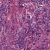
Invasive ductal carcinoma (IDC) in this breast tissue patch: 1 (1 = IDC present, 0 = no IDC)